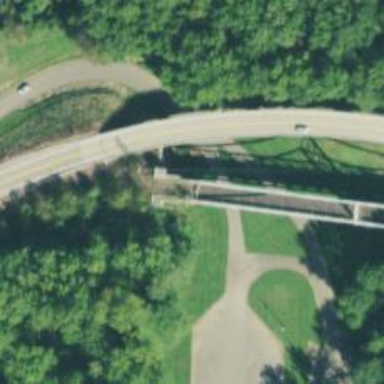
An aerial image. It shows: Service road on suspension bridge.